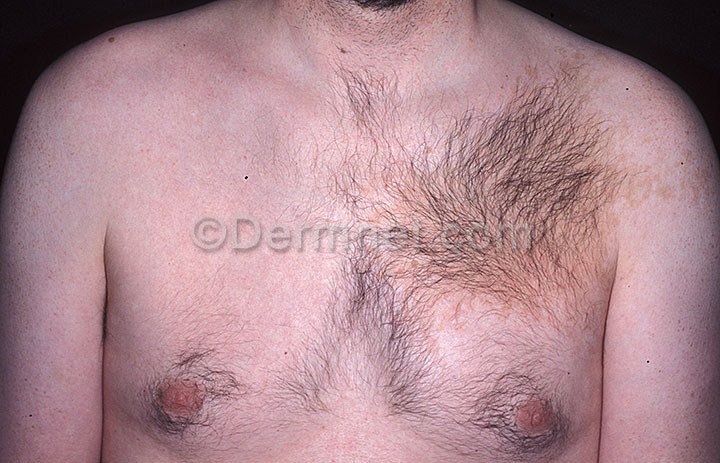
Disease: Melanoma Skin Cancer Nevi and Moles